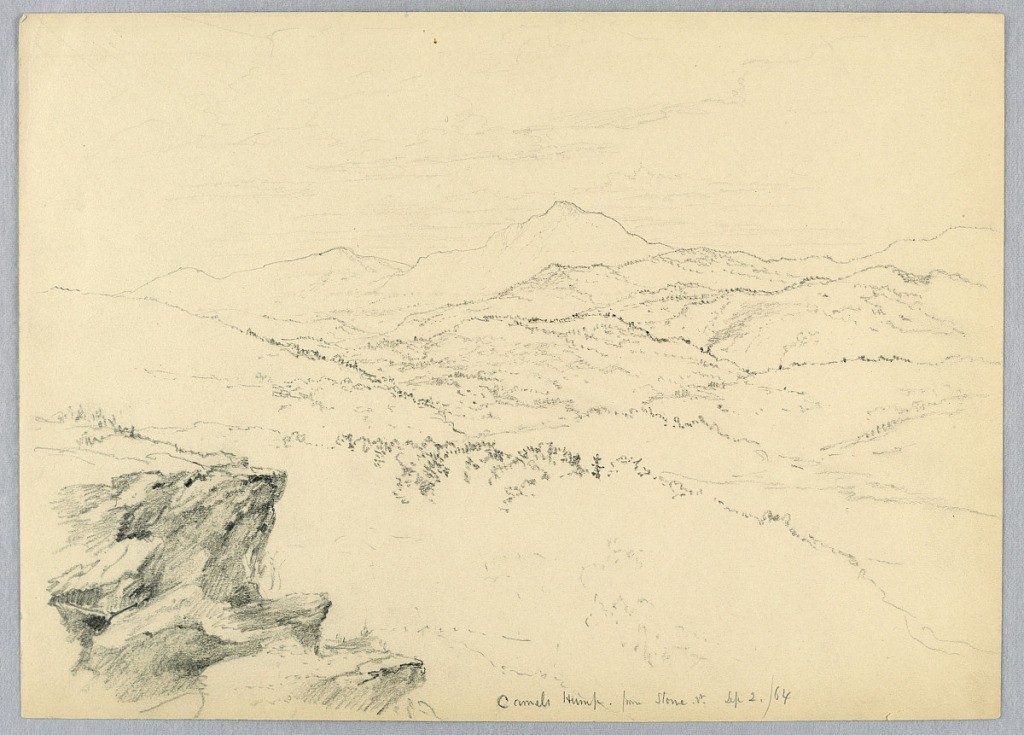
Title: Camels Hump from Stowe, Vermont
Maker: Daniel Huntington, American, 1816–1906
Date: September 2, 1864
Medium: Graphite on cream paper
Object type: Drawing
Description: Rock ledge at left. Wooded ridges and valleys, below, with high mountain in distance, center.